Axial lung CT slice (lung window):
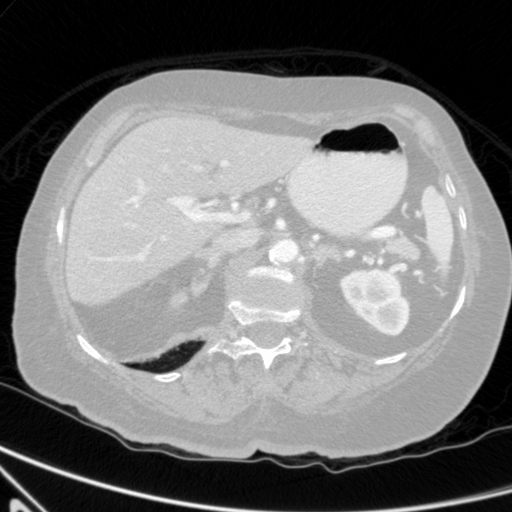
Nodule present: no